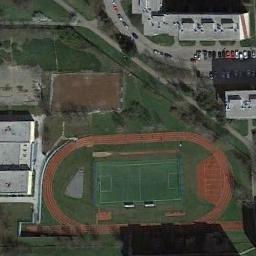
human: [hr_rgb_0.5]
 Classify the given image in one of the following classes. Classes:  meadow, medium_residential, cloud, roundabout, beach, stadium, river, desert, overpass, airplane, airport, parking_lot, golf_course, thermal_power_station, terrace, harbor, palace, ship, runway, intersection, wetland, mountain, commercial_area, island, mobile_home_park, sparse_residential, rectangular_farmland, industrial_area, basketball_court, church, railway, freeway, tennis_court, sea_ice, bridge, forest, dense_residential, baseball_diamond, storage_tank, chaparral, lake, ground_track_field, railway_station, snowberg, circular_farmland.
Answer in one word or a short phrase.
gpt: ground_track_field